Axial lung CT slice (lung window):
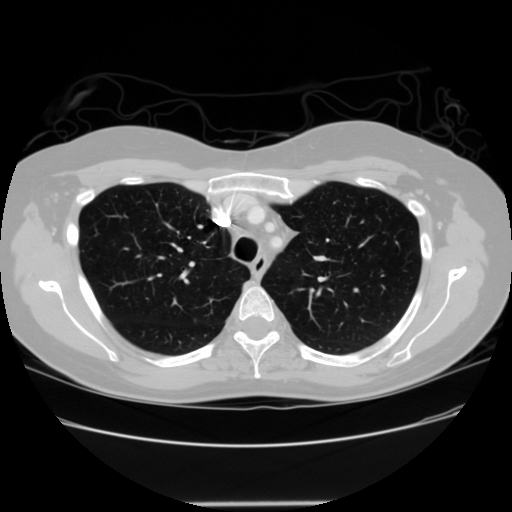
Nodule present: no